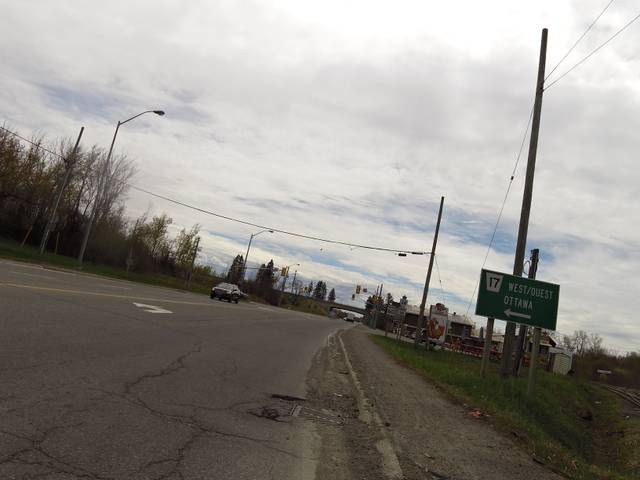
Region: Canada
Coordinates: 45.598, -74.6193